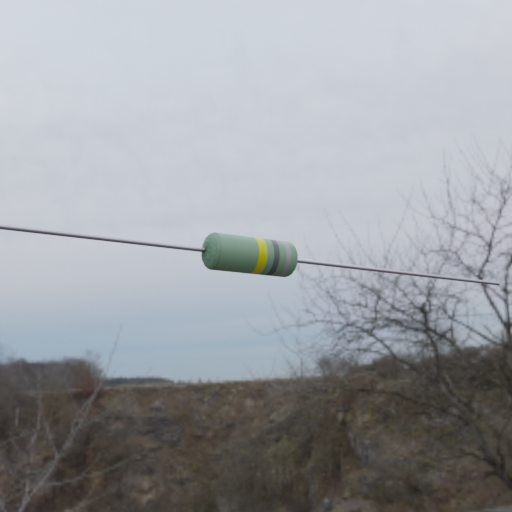
Resistor colour bands (in order): yellow, gray, silver